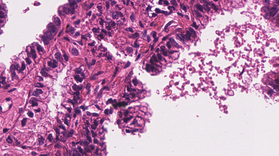
Tumor epithelial tissue: yes
Tumor-associated stroma tissue: yes
Normal tissue: no